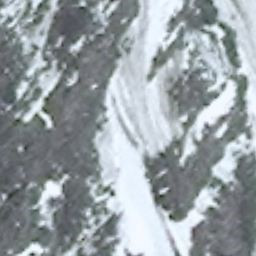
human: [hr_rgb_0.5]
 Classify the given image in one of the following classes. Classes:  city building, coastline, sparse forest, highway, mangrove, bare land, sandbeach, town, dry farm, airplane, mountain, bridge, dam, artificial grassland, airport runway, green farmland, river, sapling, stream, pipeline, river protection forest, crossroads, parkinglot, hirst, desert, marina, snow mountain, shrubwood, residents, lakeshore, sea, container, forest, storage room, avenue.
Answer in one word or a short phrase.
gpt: snow mountain